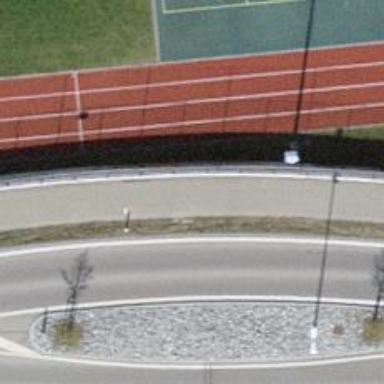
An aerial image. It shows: Asphalt cycleway.